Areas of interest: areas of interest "Shanghai Chaofei Jie Wholesale Clothing Market"
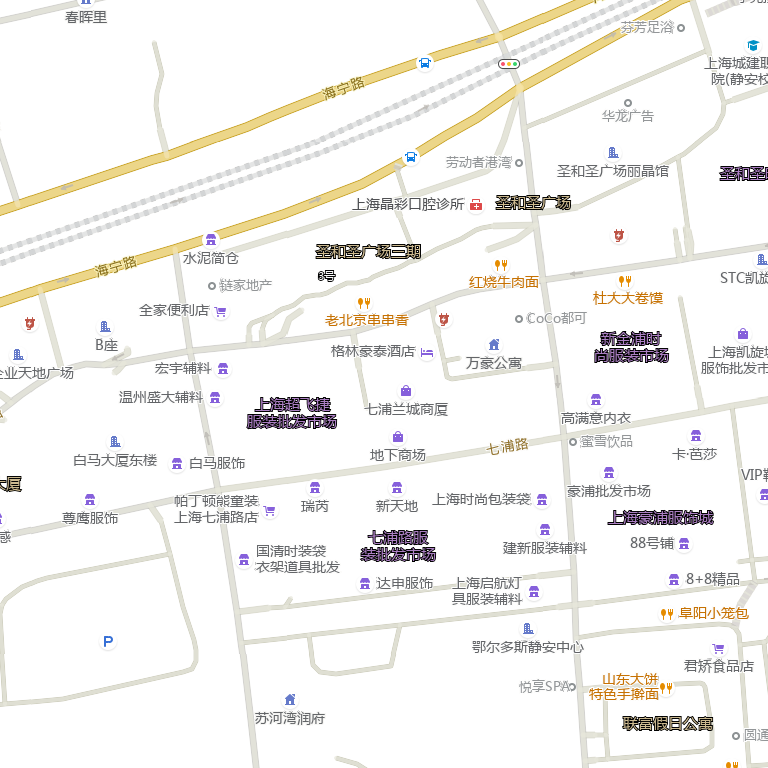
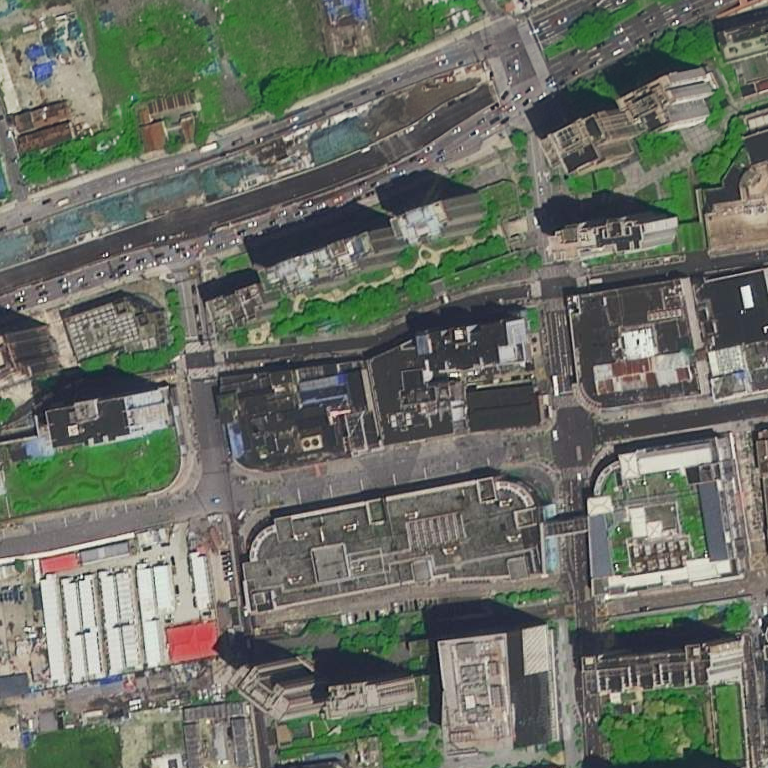